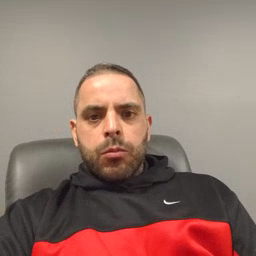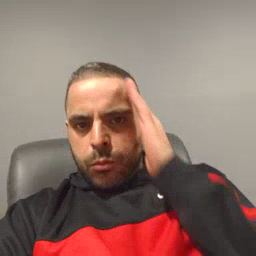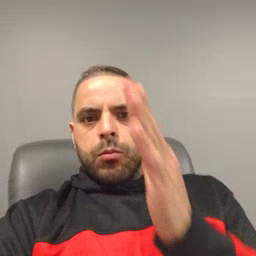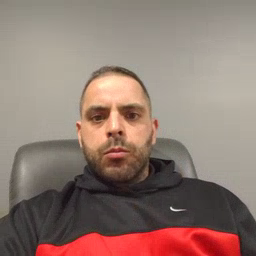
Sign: will